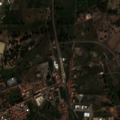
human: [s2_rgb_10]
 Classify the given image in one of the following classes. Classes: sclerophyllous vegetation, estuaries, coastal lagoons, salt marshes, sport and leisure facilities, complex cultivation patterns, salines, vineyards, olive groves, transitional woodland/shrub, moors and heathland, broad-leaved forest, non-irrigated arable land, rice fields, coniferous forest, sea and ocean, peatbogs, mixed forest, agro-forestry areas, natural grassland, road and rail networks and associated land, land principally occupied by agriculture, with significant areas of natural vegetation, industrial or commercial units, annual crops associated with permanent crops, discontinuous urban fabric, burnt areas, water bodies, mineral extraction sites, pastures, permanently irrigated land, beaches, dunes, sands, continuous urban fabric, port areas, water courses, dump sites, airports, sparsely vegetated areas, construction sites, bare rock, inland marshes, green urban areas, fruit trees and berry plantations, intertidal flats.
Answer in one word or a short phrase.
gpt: continuous urban fabric, discontinuous urban fabric, complex cultivation patterns, agro-forestry areas